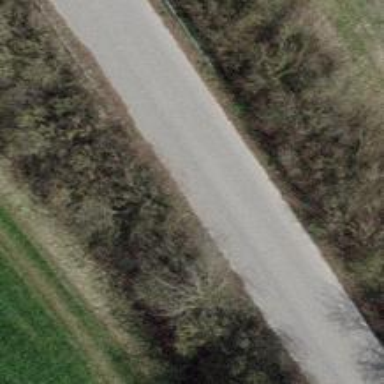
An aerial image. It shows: Unclassified road with compacted surface.